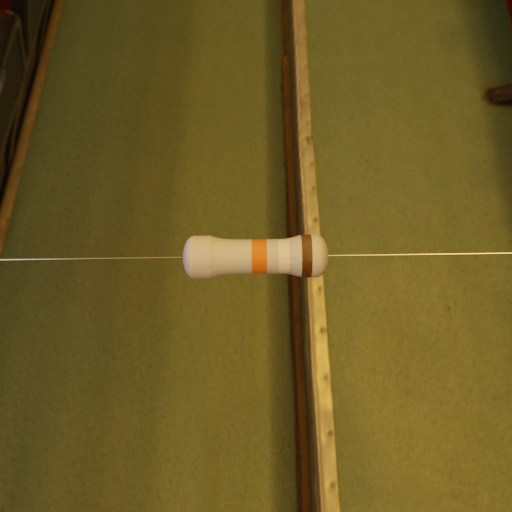
Resistor colour bands (in order): orange, white, brown